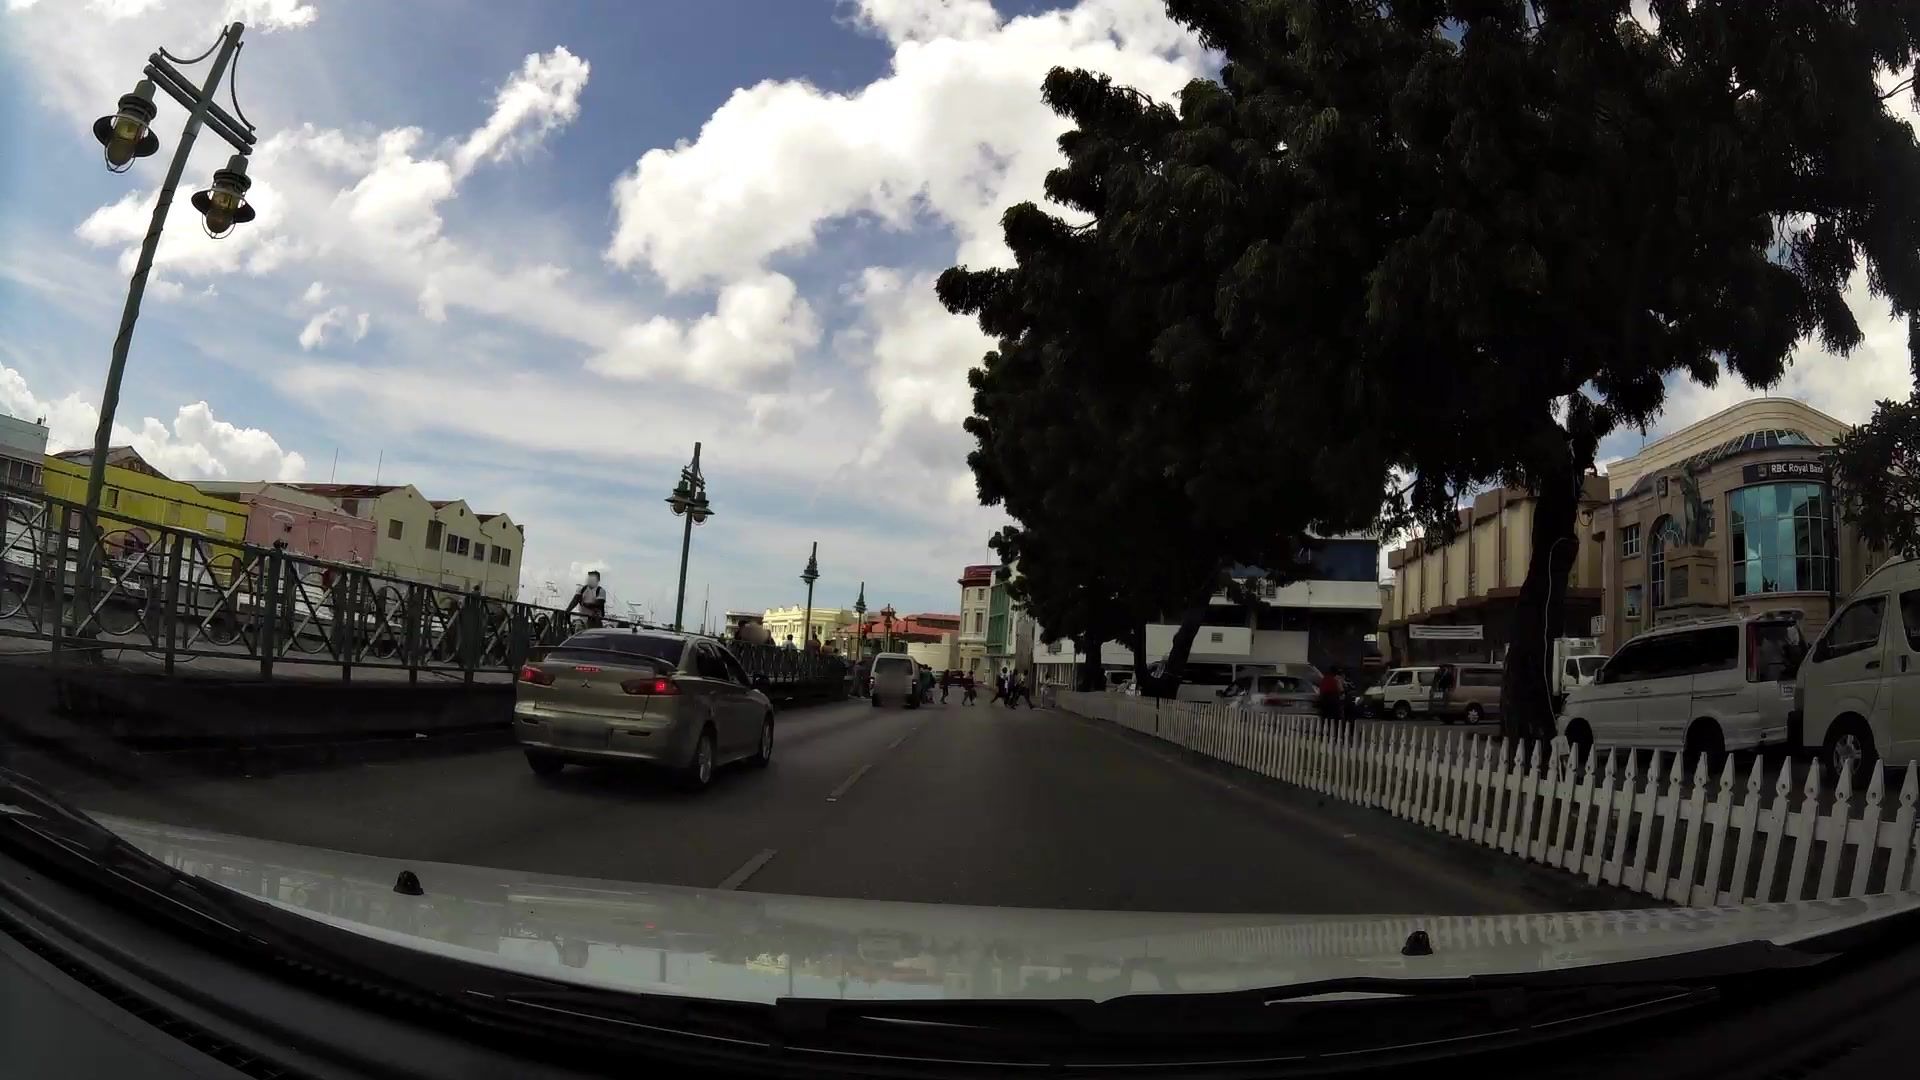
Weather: cloudy
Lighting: day
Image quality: good
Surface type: driving surface
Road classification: primary
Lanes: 2.0
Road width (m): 2.0
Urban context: urban centre
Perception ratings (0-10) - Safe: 2.62, Lively: 8.2, Beautiful: 7.31, Boring: 2.5, Depressing: 5.95, Wealthy: 5.47